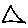
Label: triangle